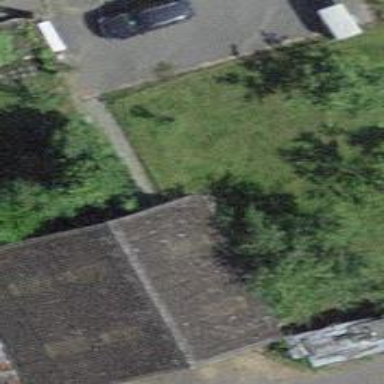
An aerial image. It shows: Shed building.